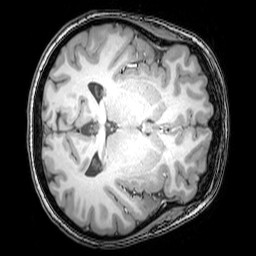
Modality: T1w
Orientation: axial
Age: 22
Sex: female
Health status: healthy
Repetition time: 0.081 s
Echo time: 0.037 s